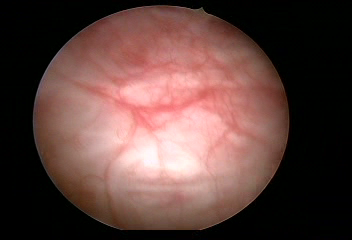
Modality: WLC
Class: Normal mucosa
Bladder cancer association: No